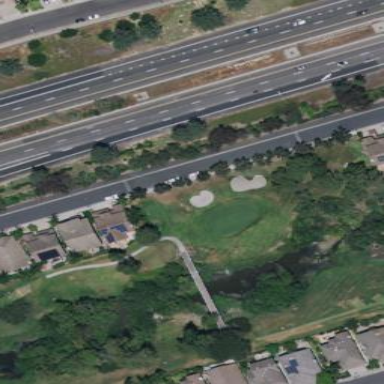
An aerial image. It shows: Scenic golf fairway.